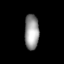
Tissue: lung
Cell type: Endothelial cells
Senescence score: 0.6092
Nuclear area (px): 492
Mean DAPI intensity: 151.815